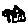
Label: house